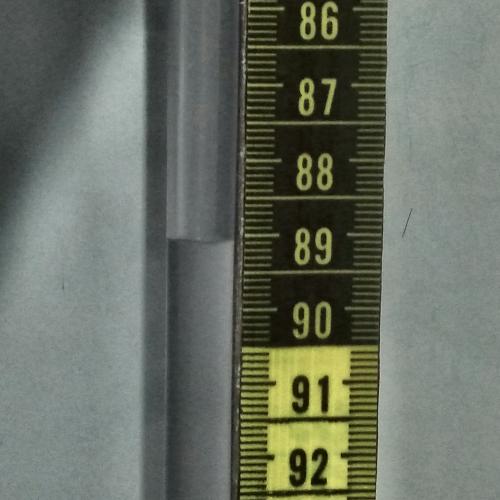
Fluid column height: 89.1 cm